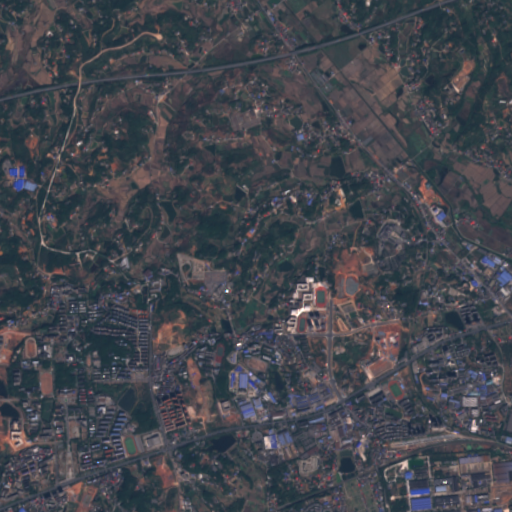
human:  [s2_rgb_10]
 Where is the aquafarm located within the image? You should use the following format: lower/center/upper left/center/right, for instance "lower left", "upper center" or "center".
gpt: The aquafarm is located in the lower right of the image.
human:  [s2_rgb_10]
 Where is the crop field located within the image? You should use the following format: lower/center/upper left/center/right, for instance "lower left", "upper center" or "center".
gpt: The crop field is located in the lower right of the image.
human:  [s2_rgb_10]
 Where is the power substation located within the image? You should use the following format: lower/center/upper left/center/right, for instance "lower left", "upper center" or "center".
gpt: The power substation is located in the upper center of the image.
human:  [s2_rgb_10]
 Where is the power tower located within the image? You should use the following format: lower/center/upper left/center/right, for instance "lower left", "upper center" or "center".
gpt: The power tower is located in the upper left of the image.
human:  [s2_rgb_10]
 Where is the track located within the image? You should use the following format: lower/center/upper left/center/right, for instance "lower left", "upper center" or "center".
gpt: The track is located in the lower right of the image.
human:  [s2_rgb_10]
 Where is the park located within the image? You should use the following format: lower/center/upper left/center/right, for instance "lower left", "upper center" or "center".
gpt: There is no park in the image.